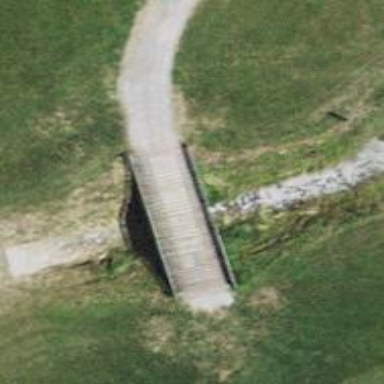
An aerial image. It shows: Designated golf cart path on service road bridge.